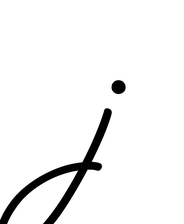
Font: MeowScript-Regular